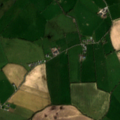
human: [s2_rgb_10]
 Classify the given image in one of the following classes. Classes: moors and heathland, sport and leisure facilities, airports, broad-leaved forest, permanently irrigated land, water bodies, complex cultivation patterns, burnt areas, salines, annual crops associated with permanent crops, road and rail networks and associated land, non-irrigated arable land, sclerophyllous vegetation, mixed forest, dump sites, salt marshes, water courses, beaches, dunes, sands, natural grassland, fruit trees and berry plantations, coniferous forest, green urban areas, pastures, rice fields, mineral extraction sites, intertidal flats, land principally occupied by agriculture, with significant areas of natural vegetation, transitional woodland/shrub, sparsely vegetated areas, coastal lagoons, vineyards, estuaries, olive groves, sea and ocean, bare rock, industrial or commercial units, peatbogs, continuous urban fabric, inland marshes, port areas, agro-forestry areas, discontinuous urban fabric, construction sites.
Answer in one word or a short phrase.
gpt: non-irrigated arable land, pastures